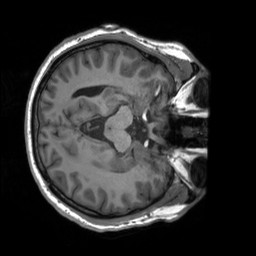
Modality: T1w
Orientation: axial
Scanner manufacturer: siemens
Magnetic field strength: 3 T
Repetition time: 2.3 s
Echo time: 0.00207 s